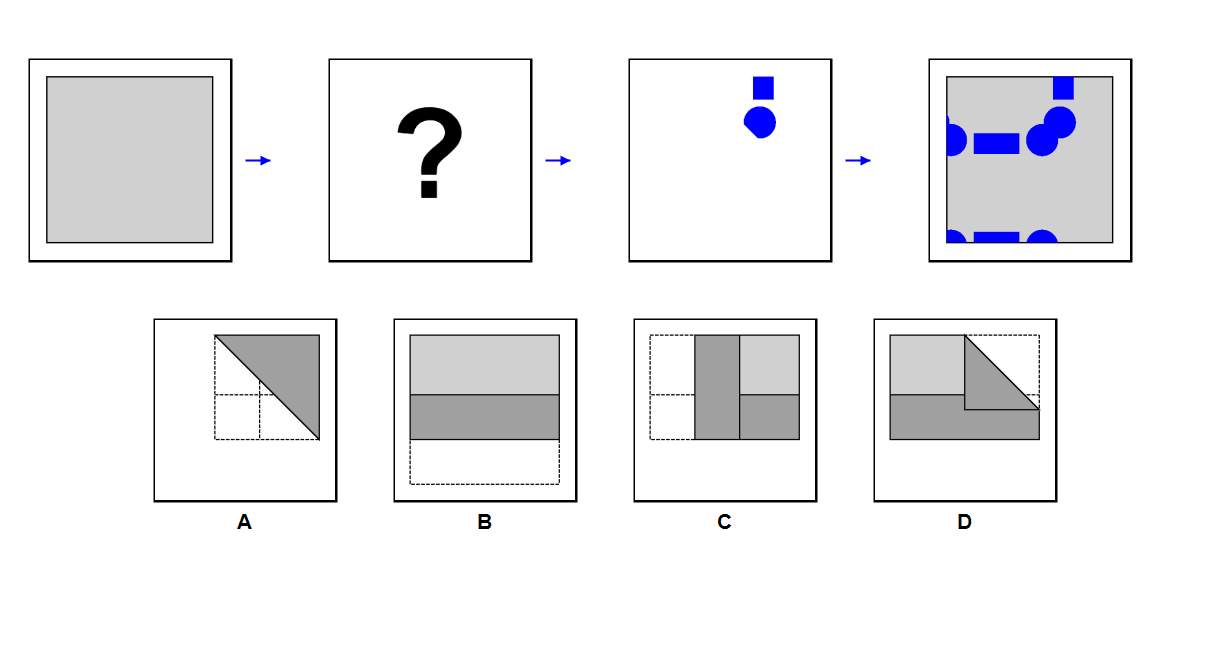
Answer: D